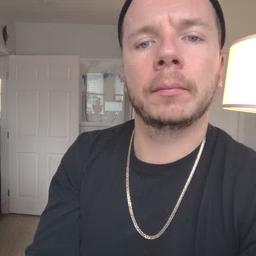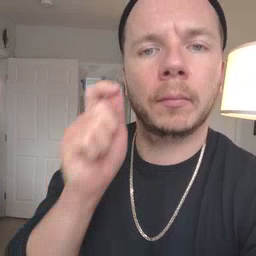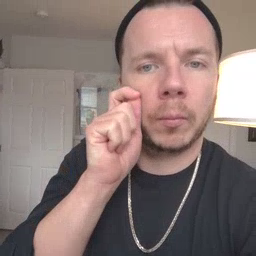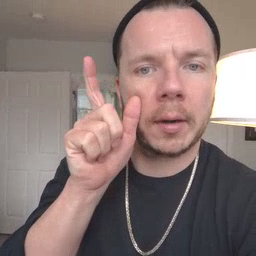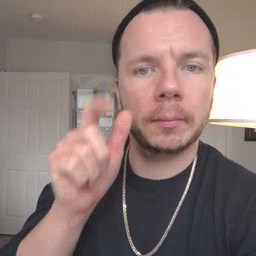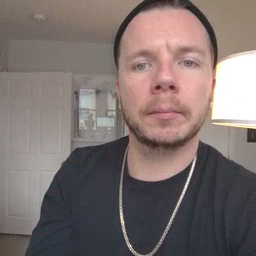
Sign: wake